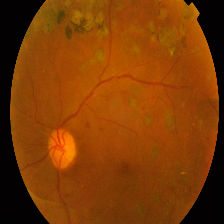
Diabetic retinopathy grade: Proliferative DR